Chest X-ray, PA view. Patient: 58 years old, sex F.
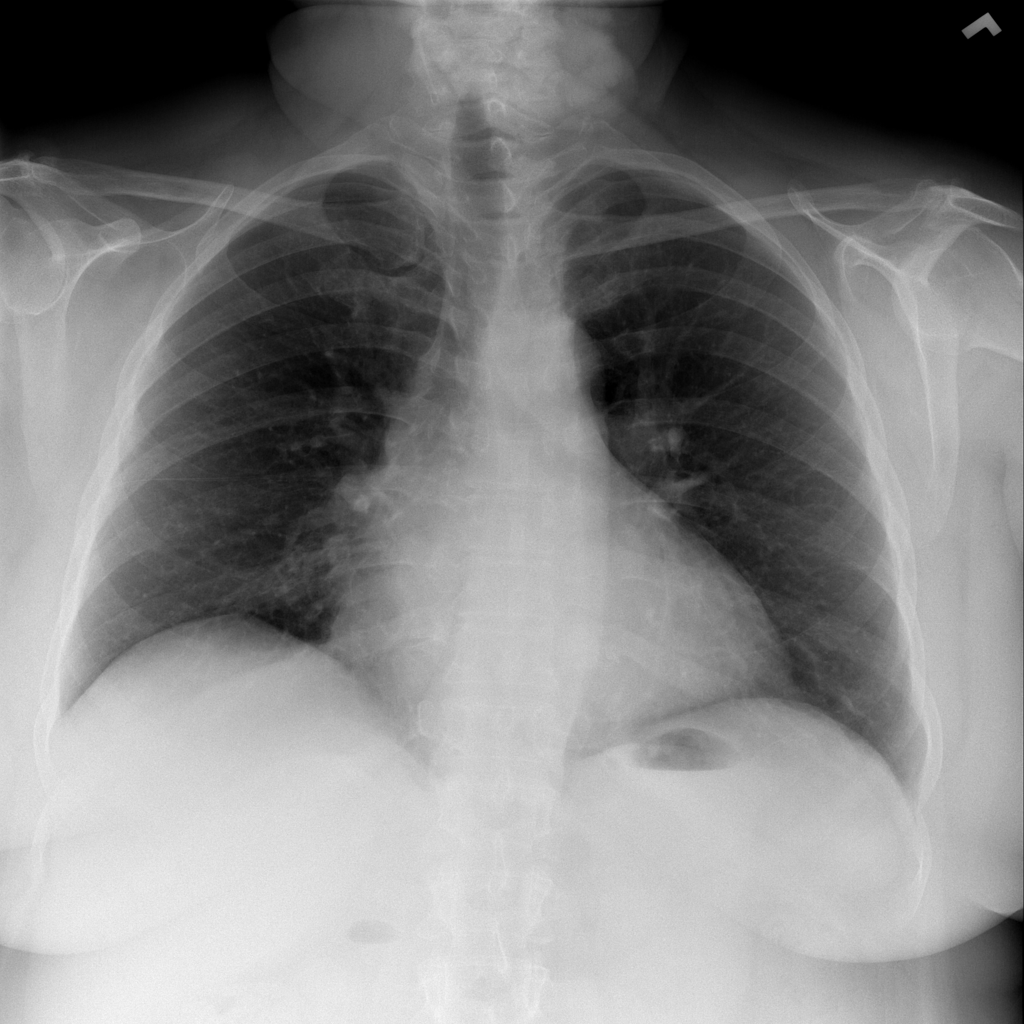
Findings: Cardiomegaly